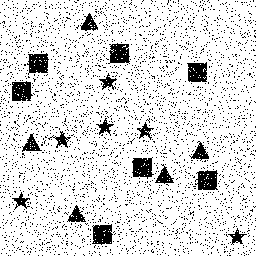
Squares: 7
Triangles: 5
Stars: 6
Total shapes: 18